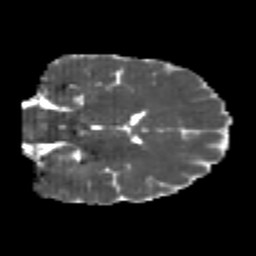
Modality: MD
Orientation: coronal
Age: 24
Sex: male
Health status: healthy
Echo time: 0.074 s